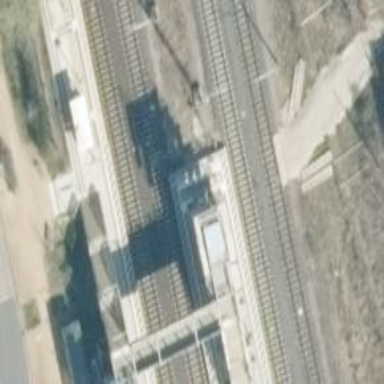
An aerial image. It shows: Category 5 railway station which is also public transport station.